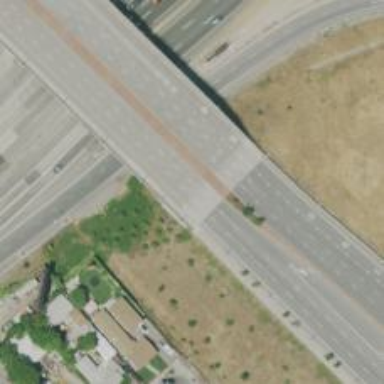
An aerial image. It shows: Primary highway bridge with asphalt surface.